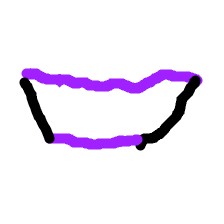
Shape: trapezoid